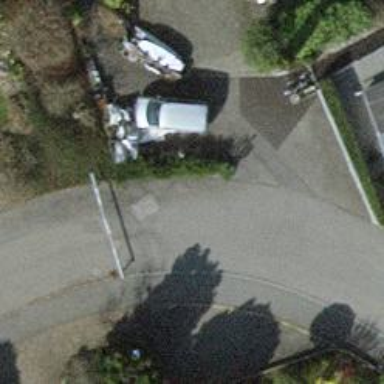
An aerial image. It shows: Lift gate barrier.